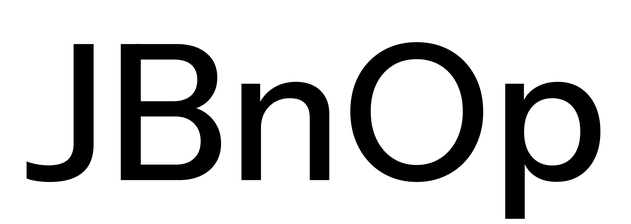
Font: InstrumentSans_Medium